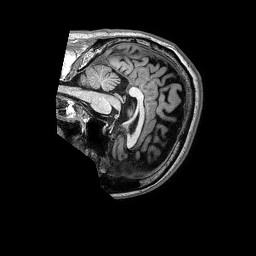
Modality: T1w
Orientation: sagittal
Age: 63
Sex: male
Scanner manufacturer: philips
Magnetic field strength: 3 T
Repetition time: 0.00662 s
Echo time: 0.002962 s